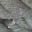
Label: 9